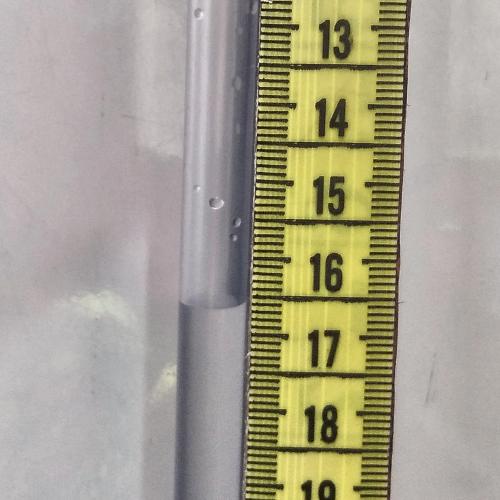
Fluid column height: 16.6 cm